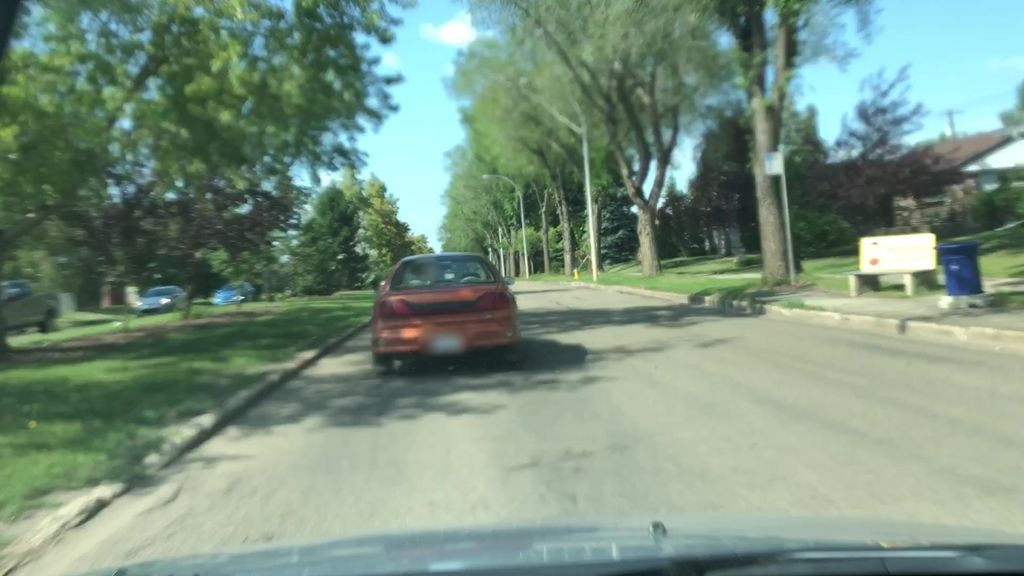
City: edmonton